Current action and preconditions to check: trajectory_clear

Your task: For each precondition in the list above, predict whether it will hold at this action.

Consider the current scene as observed from the mobile robot's camera, and analyze the predicted future states of all dynamic agents (e.g., people, animals, vehicles, or any moving entities) within the NEXT SECOND.

IMPORTANT: Only answer "very likely" if you are absolutely certain—based on strong, clear evidence—that a dynamic agent will violate the precondition in the predicted future state. Do NOT answer "very likely" for unlikely, ambiguous, or low-probability risks.

Ask yourself for each precondition: Is there a high probability, with clear and convincing evidence, that the predicted future states of any dynamic agent will interfere with the predicted future state of the currently executing action within the NEXT SECOND, causing that precondition to fail?

Assess the risk level based on these predictions. Use "likely" or "very likely" if motions create a clear risk of interference.

Use "neutral" or "improbable" if agents are nearby but their predicted paths are clearly diverging or non-conflicting.

Failure Risk Categories: "very improbable", "improbable", "neutral", "likely", "very likely"

Answer Format: Output ONLY the probability_of_failure value from these categories: "very improbable", "improbable", "neutral", "likely", "very likely"

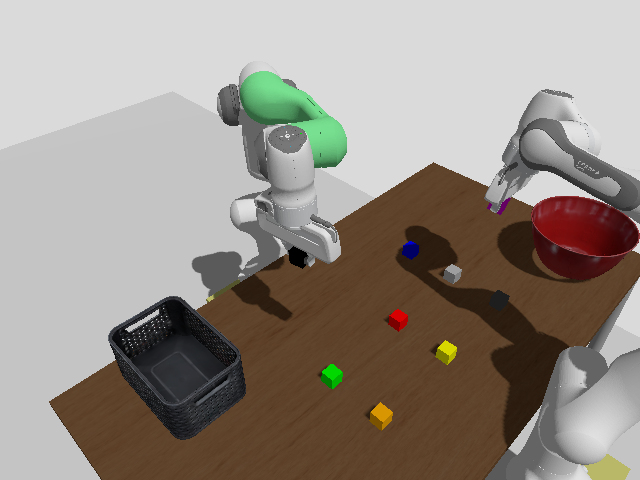

Answer: very improbable